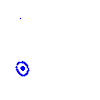
Particle: electron